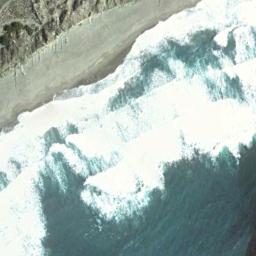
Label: beach